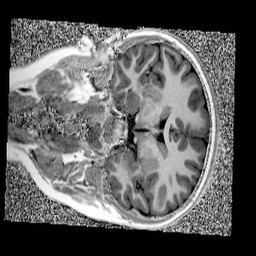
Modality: UNIT1
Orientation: coronal
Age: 11
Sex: female
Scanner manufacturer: siemens
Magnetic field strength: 3 T
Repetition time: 4 s
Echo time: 0.00303 s